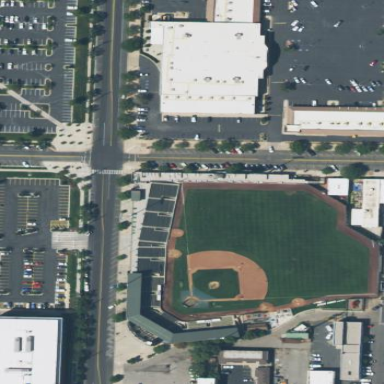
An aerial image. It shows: Stadium building for baseball matches.